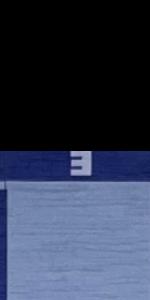
Label: Empty